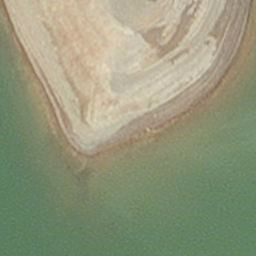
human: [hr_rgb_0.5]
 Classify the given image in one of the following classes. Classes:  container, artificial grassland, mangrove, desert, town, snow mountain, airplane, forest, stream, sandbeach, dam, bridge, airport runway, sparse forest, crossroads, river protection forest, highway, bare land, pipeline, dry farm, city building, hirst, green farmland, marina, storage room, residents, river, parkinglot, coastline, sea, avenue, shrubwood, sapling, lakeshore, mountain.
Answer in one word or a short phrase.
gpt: hirst